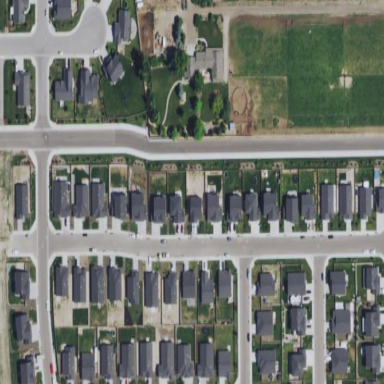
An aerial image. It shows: Sidewalk.